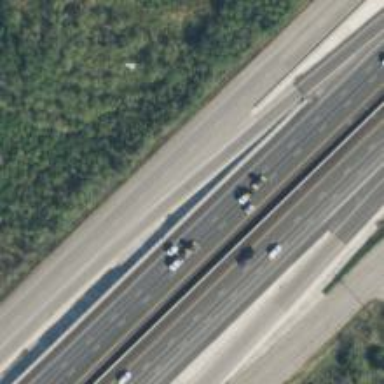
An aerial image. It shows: Motorway link.